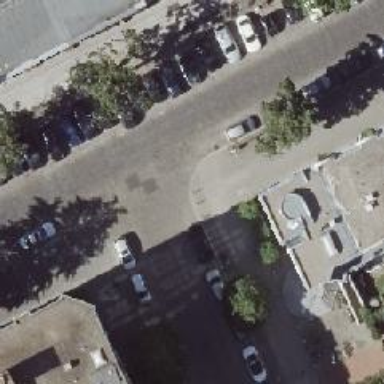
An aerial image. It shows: Residential road with separate sidewalk. There is parallel on-street parking on both sides.